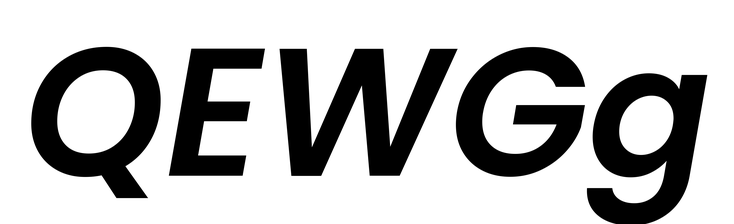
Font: Poppins-SemiBoldItalic